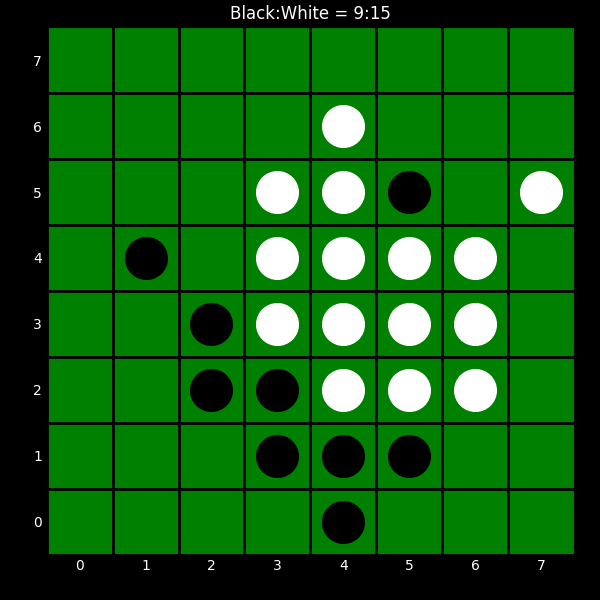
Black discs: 9
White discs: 15